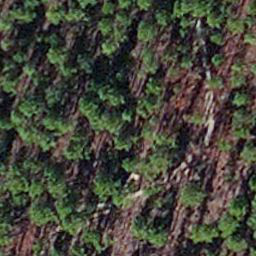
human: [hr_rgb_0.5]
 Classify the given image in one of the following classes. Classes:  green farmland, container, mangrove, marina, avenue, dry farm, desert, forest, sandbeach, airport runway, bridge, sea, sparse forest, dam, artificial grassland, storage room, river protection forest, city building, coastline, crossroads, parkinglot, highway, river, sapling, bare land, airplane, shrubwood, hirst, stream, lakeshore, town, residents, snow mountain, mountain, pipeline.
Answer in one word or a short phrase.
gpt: sapling